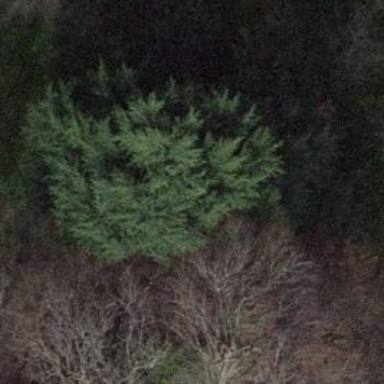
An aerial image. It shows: Evergreen tree with needle-leaved leaves.